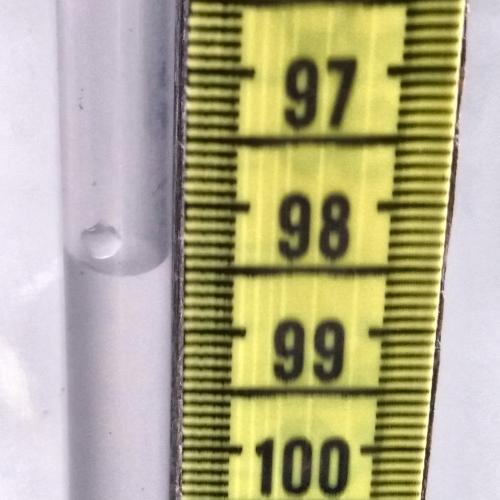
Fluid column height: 98.5 cm